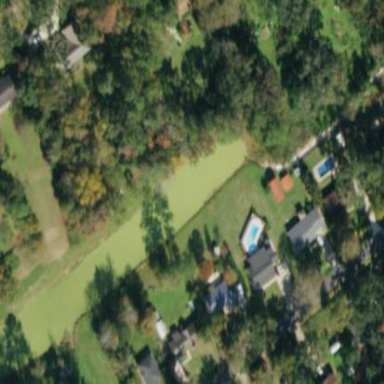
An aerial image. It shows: Serene pond surrounded by nature.